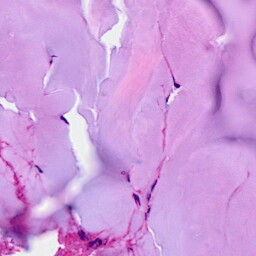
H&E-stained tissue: Breast